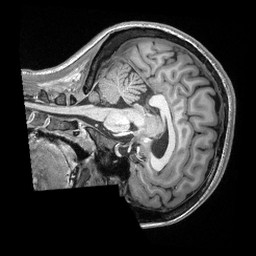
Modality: T1w
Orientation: sagittal
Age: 20
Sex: female
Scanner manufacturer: siemens
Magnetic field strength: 3 T
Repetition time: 2.3 s
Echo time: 0.00308 s